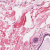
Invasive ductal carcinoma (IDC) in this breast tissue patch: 0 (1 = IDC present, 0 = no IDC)